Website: crate-barrel
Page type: store-pickup
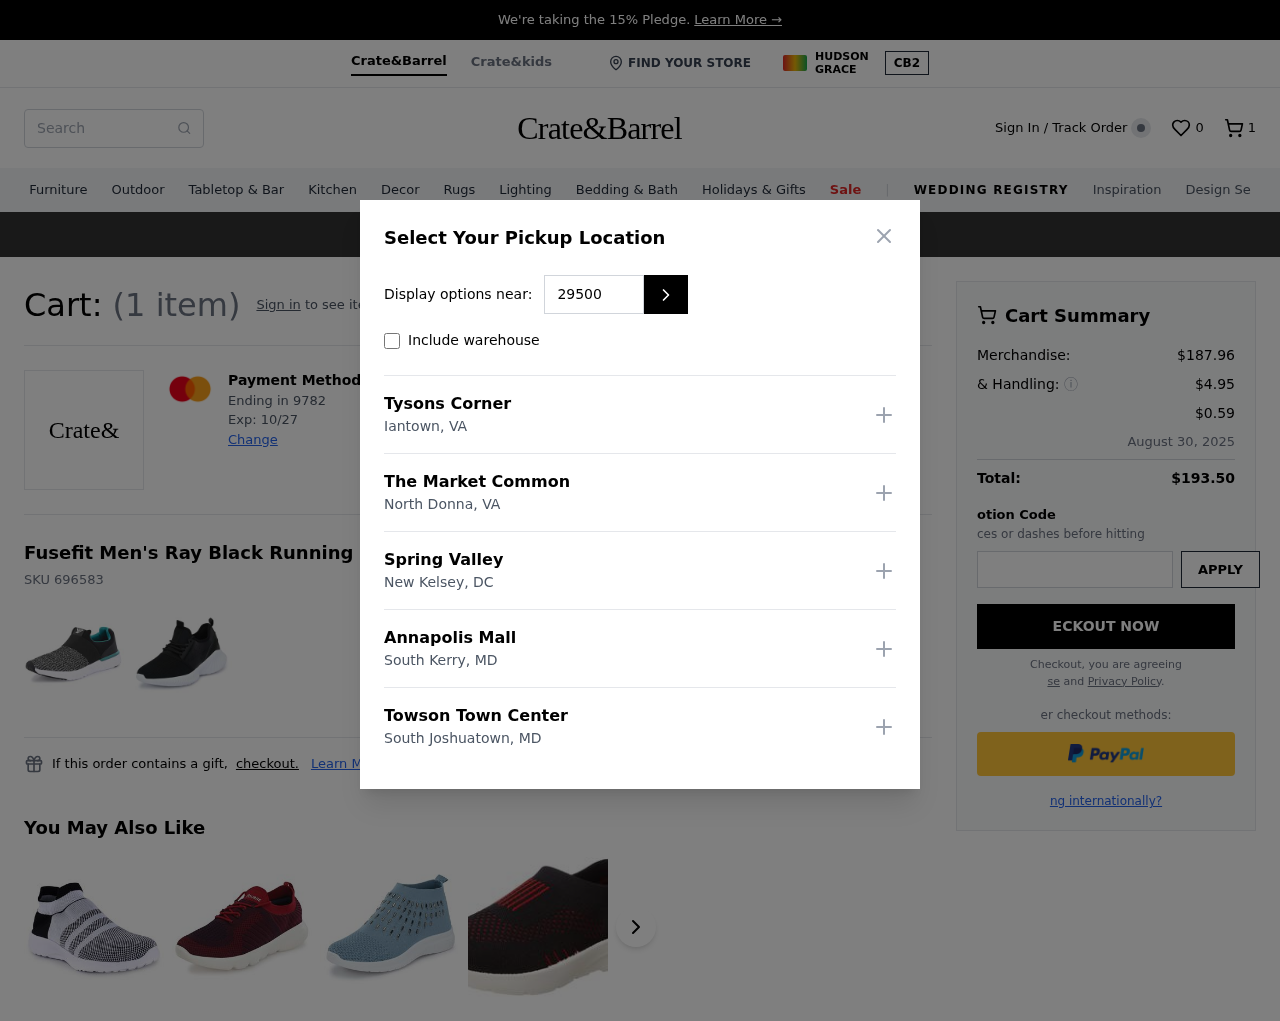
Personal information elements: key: PII_CARD_EXPIRY
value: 10/27
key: PII_CARD_LAST4
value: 9782
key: PII_LOCATION1_CITY
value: Iantown
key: PII_LOCATION1_NAME
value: Tysons Corner
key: PII_LOCATION1_STATE
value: VA
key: PII_LOCATION2_CITY
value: North Donna
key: PII_LOCATION2_NAME
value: The Market Common
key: PII_LOCATION2_STATE
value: VA
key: PII_LOCATION3_CITY
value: New Kelsey
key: PII_LOCATION3_NAME
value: Spring Valley
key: PII_LOCATION3_STATE
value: DC
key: PII_LOCATION4_CITY
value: South Kerry
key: PII_LOCATION4_NAME
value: Annapolis Mall
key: PII_LOCATION4_STATE
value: MD
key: PII_LOCATION5_CITY
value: South Joshuatown
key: PII_LOCATION5_NAME
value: Towson Town Center
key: PII_LOCATION5_STATE
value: MD
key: PII_POSTCODE
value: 29500
Product elements: key: PRODUCT1_NAME
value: Fusefit Men's Ray Black Running Shoes-6 UK (40 EU) (7 US) (FFR-368_6)
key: PRODUCT1_SKU
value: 696583
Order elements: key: ORDER_NUM_ITEMS
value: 1
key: ORDER_NUM_ITEMS
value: (1 item)
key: ORDER_SUBTOTAL
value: $187.96
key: ORDER_SHIPPING_COST
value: $4.95
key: ORDER_SURCHARGE
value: $0.59
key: ORDER_DELIVERY_DATE
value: August 30, 2025
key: ORDER_TOTAL
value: $193.50
Search elements: key: HEADER_SEARCH
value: Search
Other elements: key: WISHLIST_NUM_ITEMS
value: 0